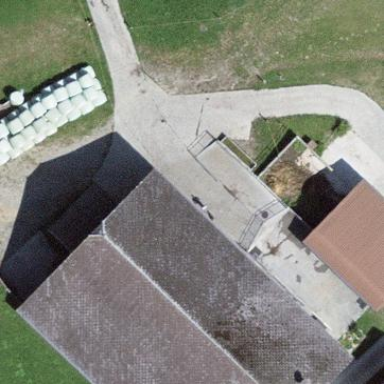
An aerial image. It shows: Farm auxiliary building.